Question: I am having some problems painting data in a chart in a form.
I set the 'DataBindXY(Arr1,Arr2)'
Where 'Arr1' is 'DateTime' type and 'Arr2' is 'Double' type.
When debugging, I can see that both arrays has good values:
'''
Chart1.Series[0].Points
Count = 9
[0]: {{X=44762,<PHONE>, Y={34, 0}}}
[1]: {{X=44762,<PHONE>, Y={55, 0}}}
[2]: {{X=44762,<PHONE>, Y={33, 0}}}
[3]: {{X=44762,<PHONE>, Y={60, 0}}}
[4]: {{X=44762,<PHONE>, Y={40, 0}}}
[5]: {{X=44762,<PHONE>, Y={40, 0}}}
[6]: {{X=44762,<PHONE>, Y={30, 0}}}
[7]: {{X=44762,<PHONE>, Y={20, 0}}}
[8]: {{X=44762,<PHONE>, Y={10, 0}}}
'''
But the chart is painted like this:

Where you can see that only the last timestamp is drawn.
I tried to set
'''
Chart1.ChartAreas[0].AxisX.LabelStyle.Format = "dd/MM/yyyy HH:mm:ss";
'''
and
'''
Chart1.ChartAreas[0].AxisX.Interval = 1;
'''
What am I doing wrong?
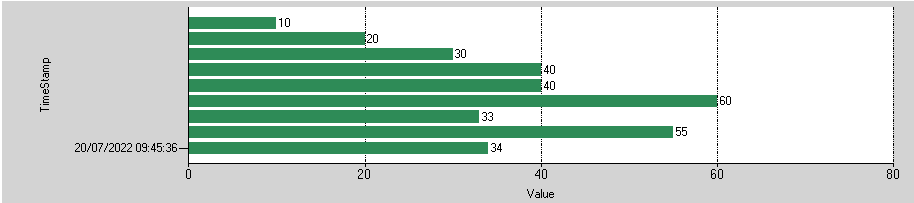
Answer: I solved it!
'''
i = 0;
Chart1.ChartAreas[0].AxisX.CustomLabels.Clear();
foreach (System.Windows.Forms.DataVisualization.Charting.DataPoint pt in Chart1.Series[0].Points)
{
CustomLabel cLabel1= new CustomLabel(startOffset, endOffset, Arr1[i].ToString(), 0, LabelMarkStyle.None);
Chart1.ChartAreas[0].AxisX.CustomLabels.Add(cLabel1);
startOffset += 1;
endOffset += 1;
i++;
}
'''